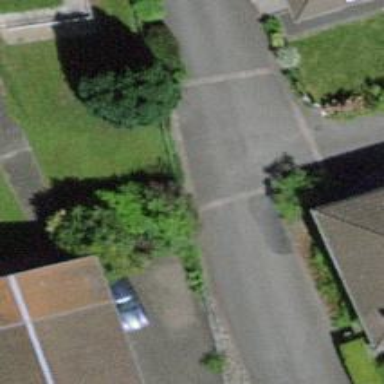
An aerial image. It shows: Living street.